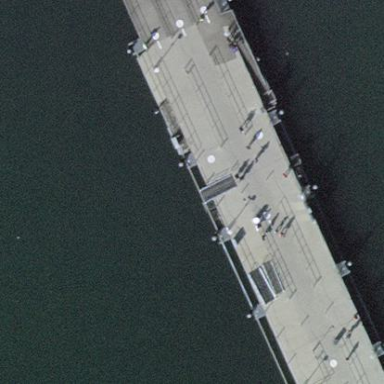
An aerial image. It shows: Pier serving as public transport platform for ferries.